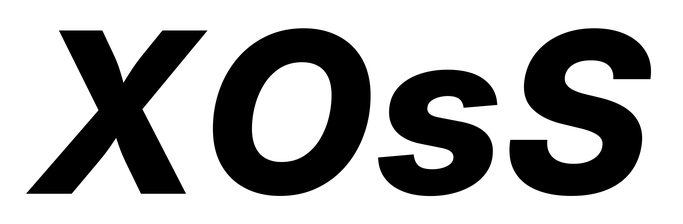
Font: Inter-Italic_ExtraBold_Italic